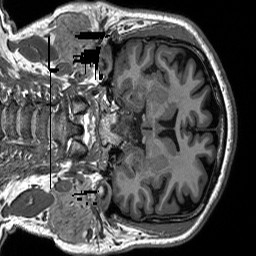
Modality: T1w
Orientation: coronal
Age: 29
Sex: male
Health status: healthy
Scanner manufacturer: siemens
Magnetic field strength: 3 T
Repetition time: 2.3 s
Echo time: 0.00199 s